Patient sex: M
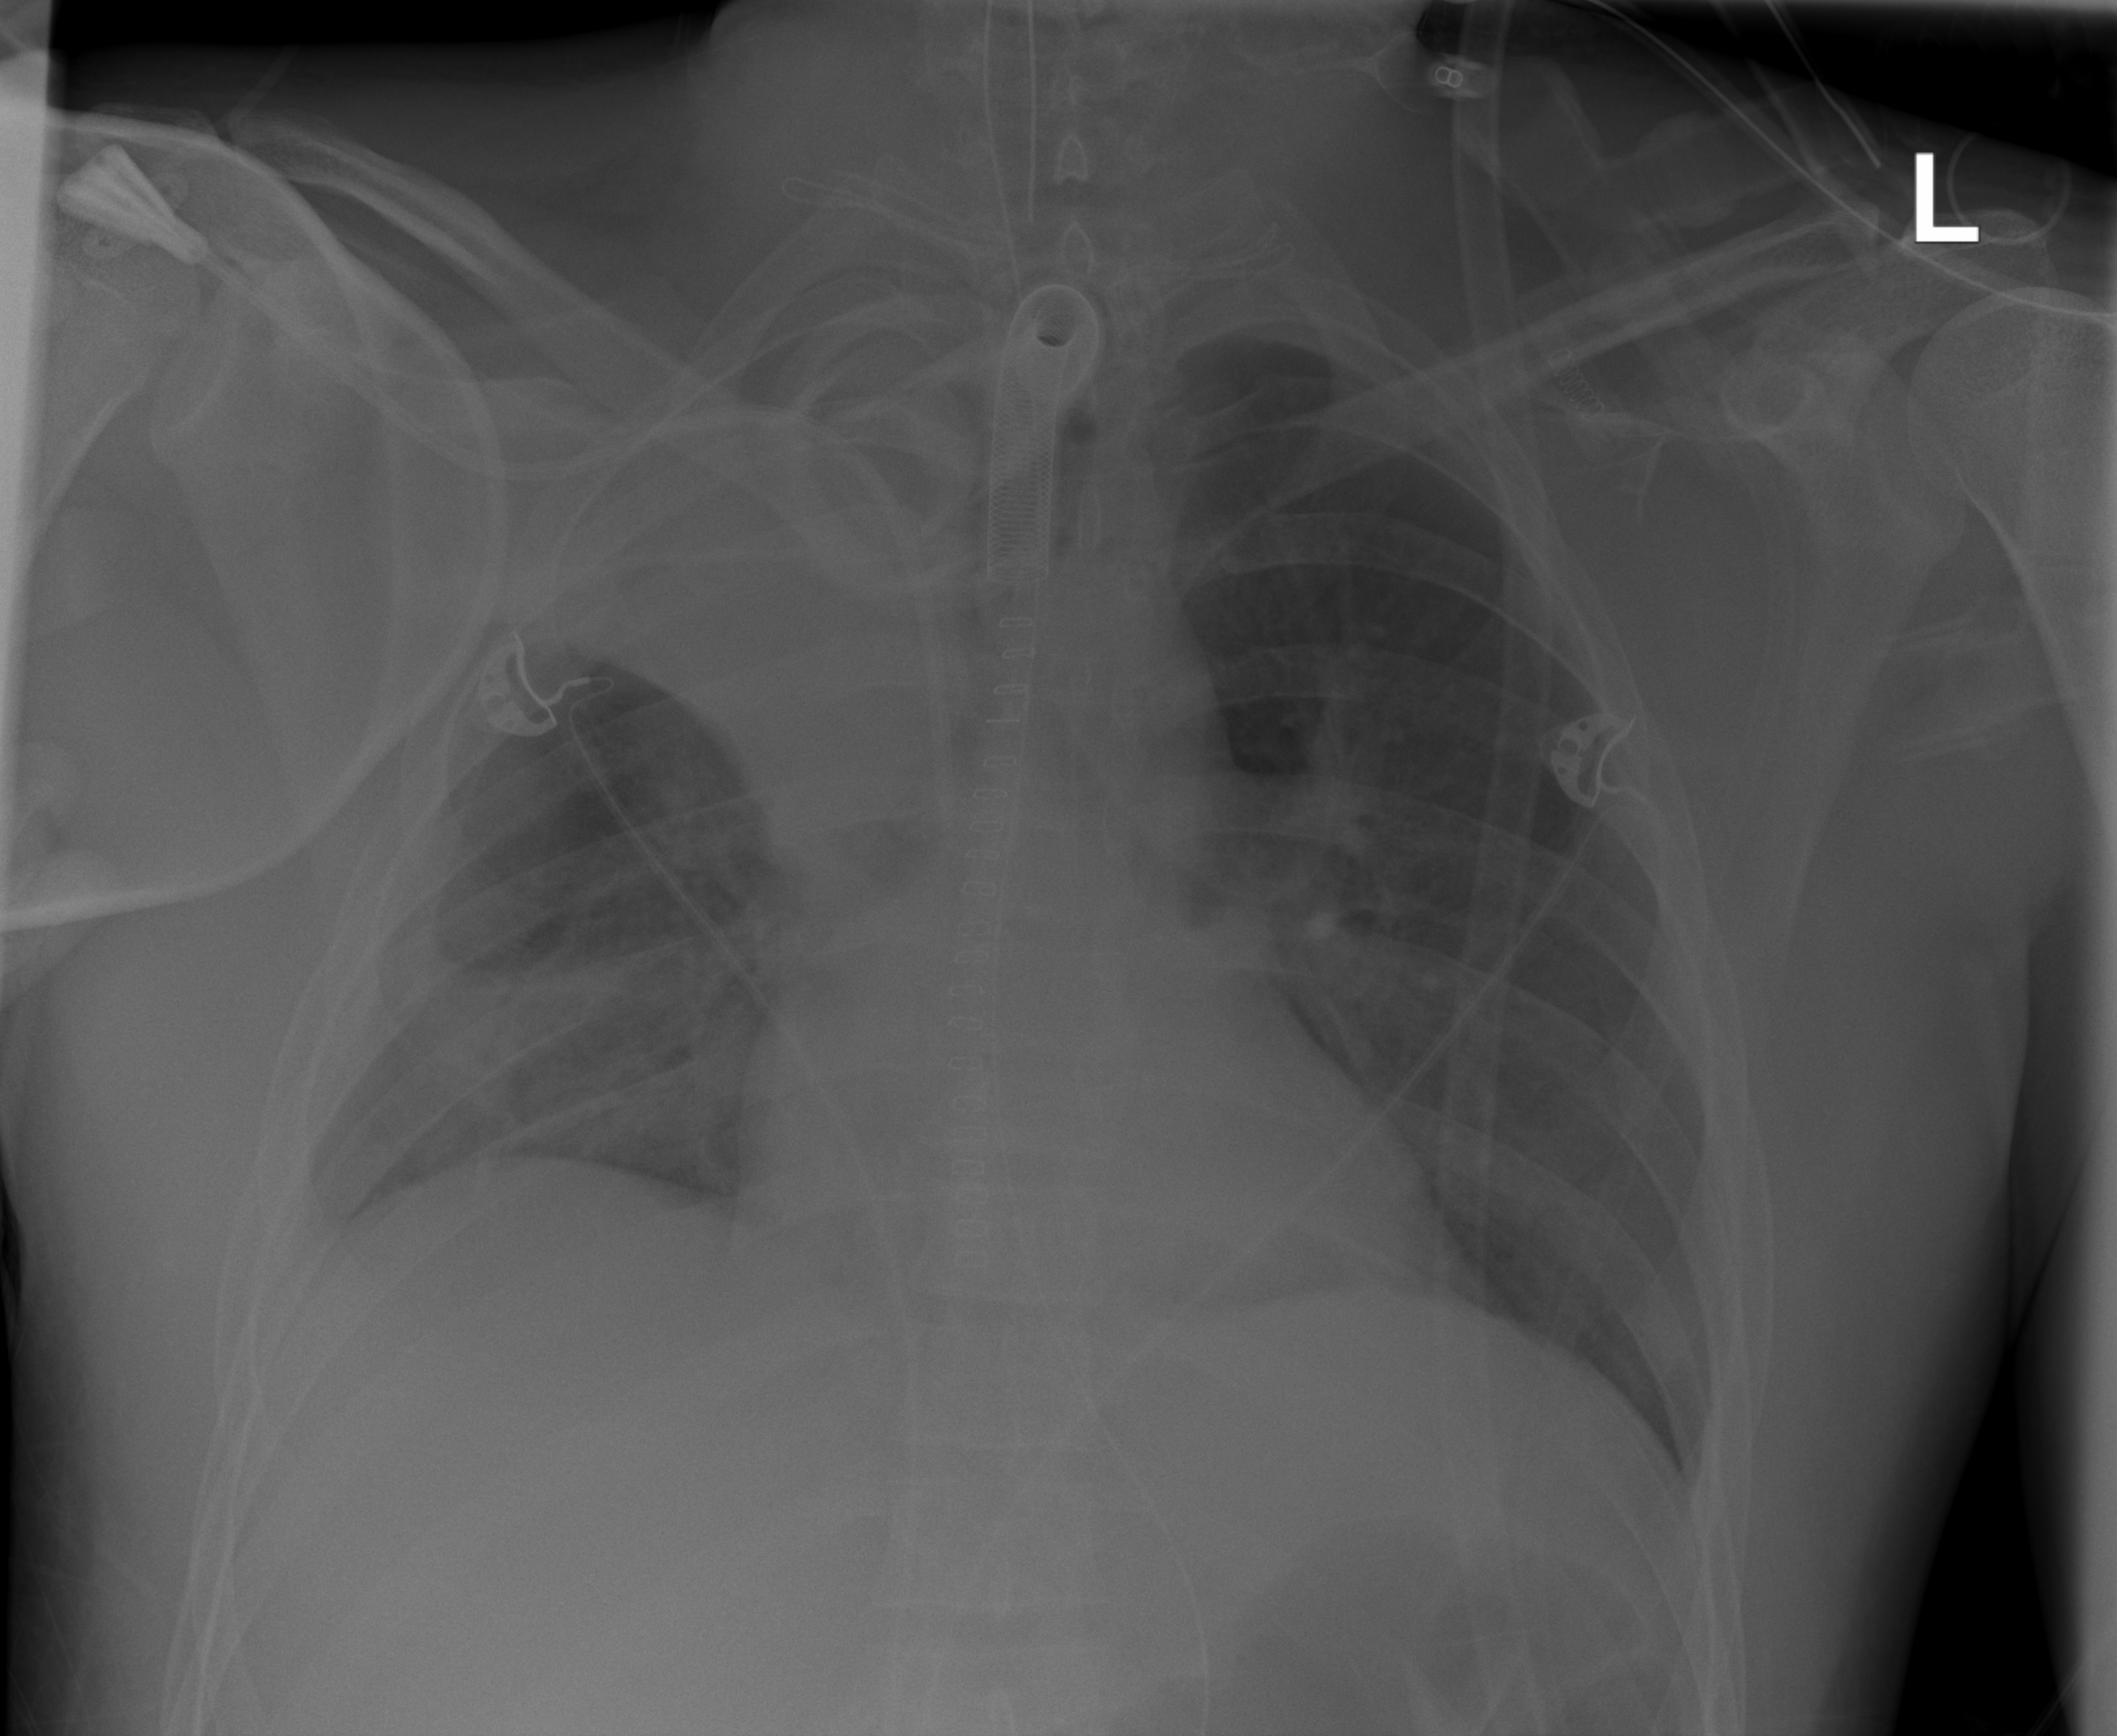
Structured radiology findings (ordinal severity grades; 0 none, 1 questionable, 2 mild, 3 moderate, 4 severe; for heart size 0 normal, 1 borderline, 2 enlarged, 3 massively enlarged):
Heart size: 0
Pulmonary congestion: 0
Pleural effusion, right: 2
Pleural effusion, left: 0
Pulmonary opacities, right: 2
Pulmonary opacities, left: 0
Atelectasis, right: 4
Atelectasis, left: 0